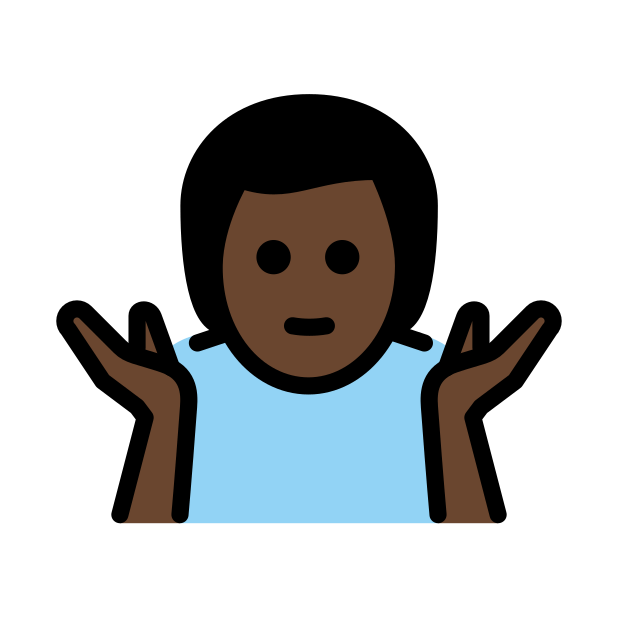
man shrugging: dark skin tone